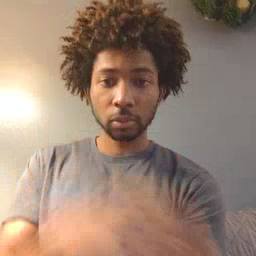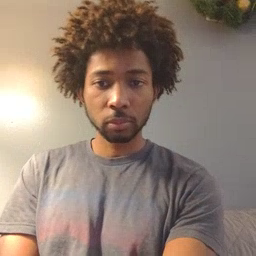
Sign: dad